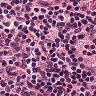
Metastatic tissue present: no